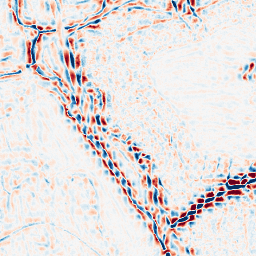
Category: wavelet
Decomposition family: wavelet_dwt
Decomposition parameters: wavelet: coif2
level: 3
Upsampling method: sinc_hamming
Upsampling parameters: scale: 2
kernel_size: 4
Upsampling scale: 2